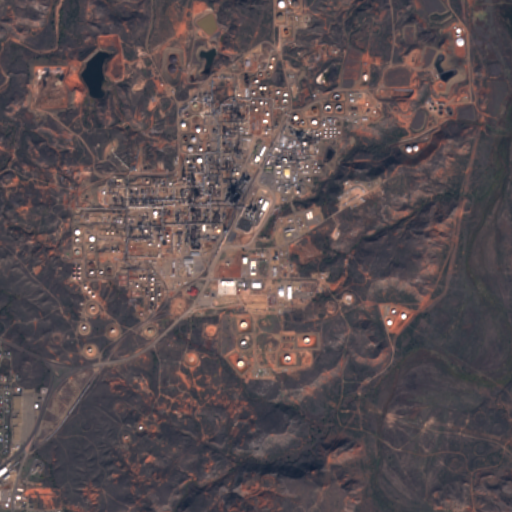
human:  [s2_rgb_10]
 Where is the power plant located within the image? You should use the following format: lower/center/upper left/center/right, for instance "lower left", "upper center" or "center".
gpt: The power plant is located in the center of the image.
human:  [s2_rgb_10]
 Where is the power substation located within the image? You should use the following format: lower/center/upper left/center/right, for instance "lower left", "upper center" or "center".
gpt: The power substation is located in the center left of the image.
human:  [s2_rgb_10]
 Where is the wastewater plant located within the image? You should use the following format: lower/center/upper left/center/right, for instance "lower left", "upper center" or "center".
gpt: The wastewater plant is located in the upper right of the image.
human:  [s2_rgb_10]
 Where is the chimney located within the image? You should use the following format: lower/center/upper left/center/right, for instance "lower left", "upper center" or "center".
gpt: The chimney is located in the center of the image.
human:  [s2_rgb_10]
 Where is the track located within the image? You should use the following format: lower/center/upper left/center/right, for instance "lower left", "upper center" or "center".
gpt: There is no track in the image.